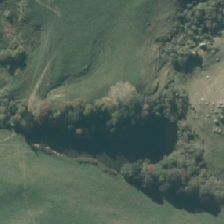
Land cover: lake_pond